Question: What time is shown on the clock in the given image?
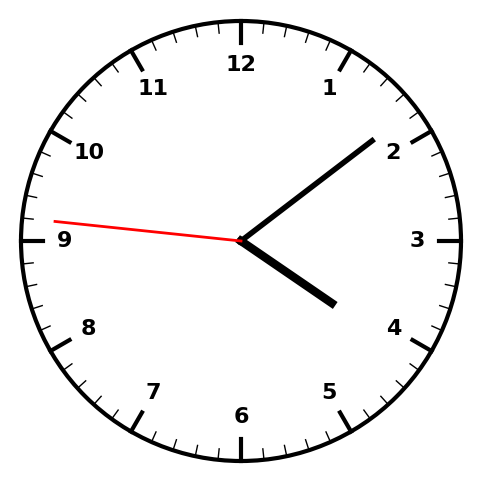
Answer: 04:08:46